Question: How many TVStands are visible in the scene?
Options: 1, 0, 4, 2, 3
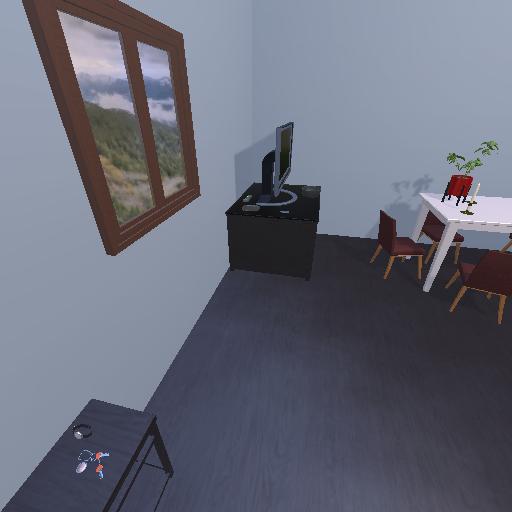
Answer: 1